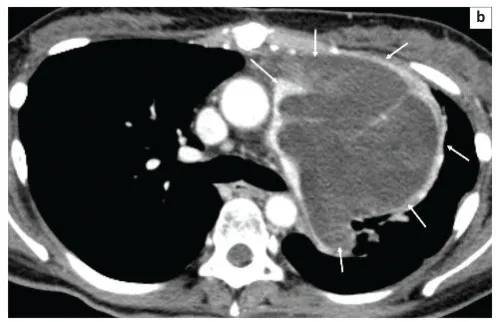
(b) Axial computed tomography pulmonary angiography demonstrated a large lobulated rim enhancing exophytic mediastinal mass extending from the dilated main pulmonary artery and the left pulmonary artery (arrows).
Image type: radiology (ct)